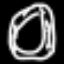
Label: donut